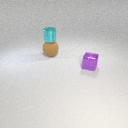
large brown rubber sphere to the left of small purple metal cube